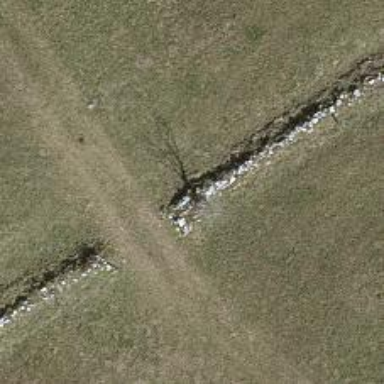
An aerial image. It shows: Wall made of dry stone.